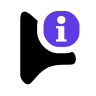
Cursor type: context_menu
OS/theme: linux-bibata
Variant: black